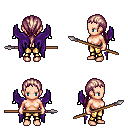
a pixel art fantasy rpg character, female body template, human, light skin, purple wings, gold greaves, white blonde ponytail hairstyle, spear, four views (front, back, left, right), 2x2 character sprite sheet, small pixel art, hard edges, no anti-aliasing